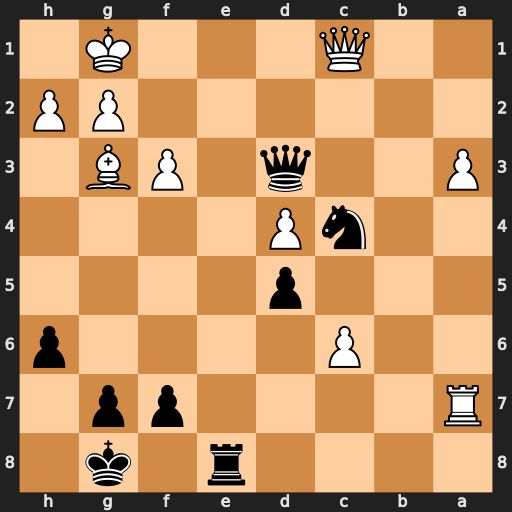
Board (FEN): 4r1k1/R4pp1/2P4p/3p4/2nP4/P2q1PB1/6PP/2Q3K1
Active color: b
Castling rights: -
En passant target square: -
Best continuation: Qxd4+ Bf2 Ne3